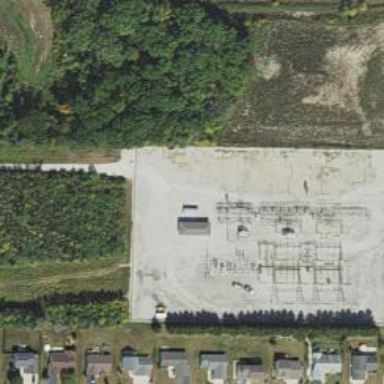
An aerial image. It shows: Substation with power equipment.